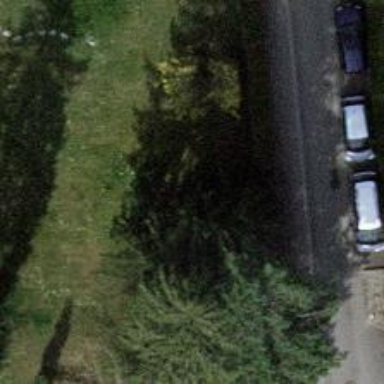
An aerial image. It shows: Evergreen needle-leaved tree.